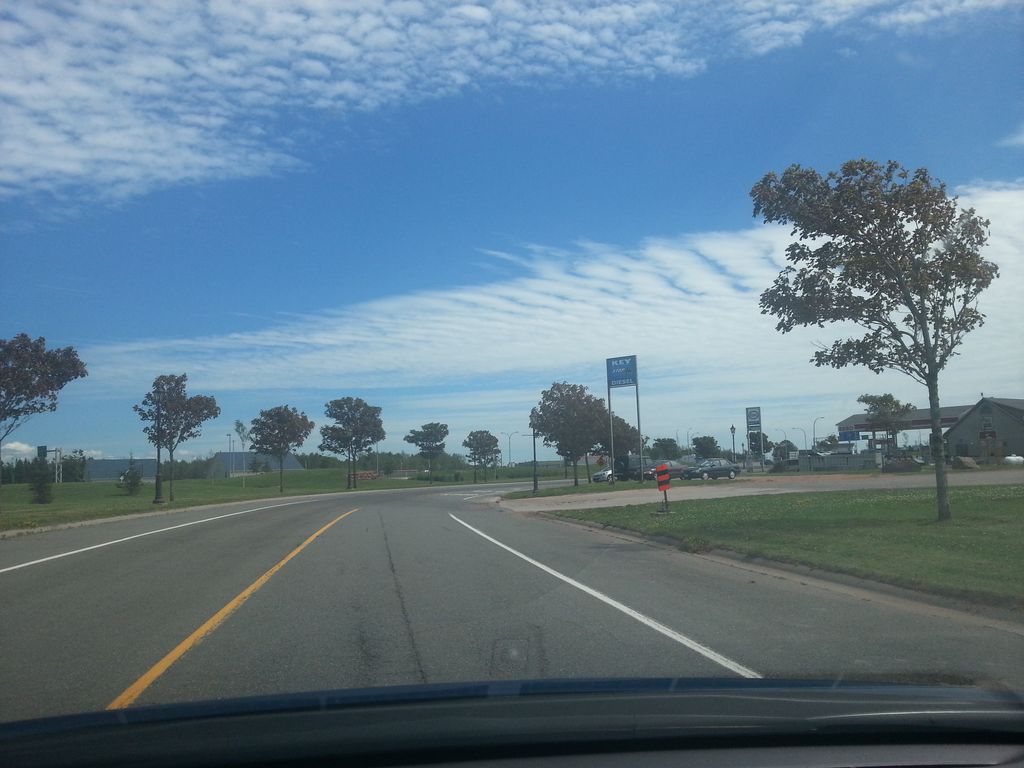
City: charlottetown